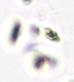
Label: Phaeocystis